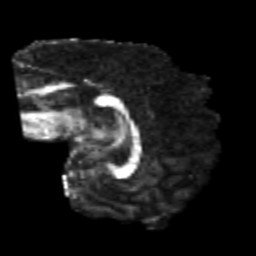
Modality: FA
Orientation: sagittal
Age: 21
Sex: male
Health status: healthy
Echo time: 0.074 s